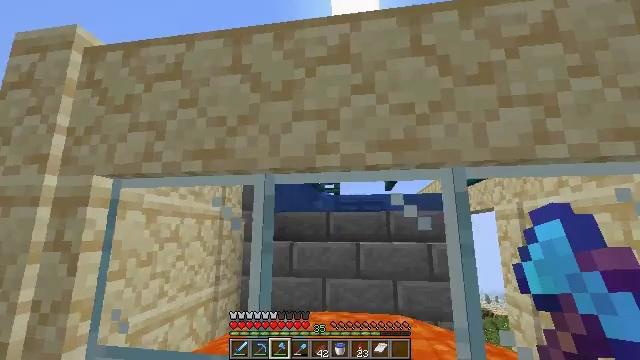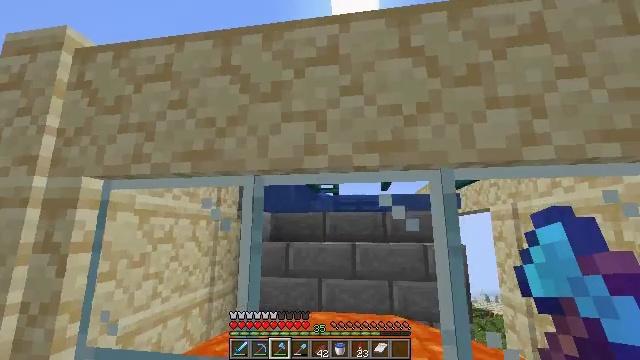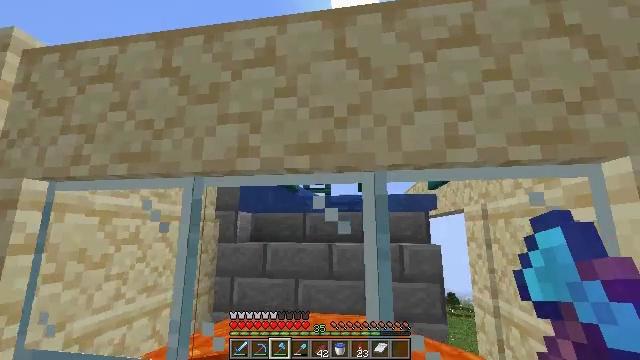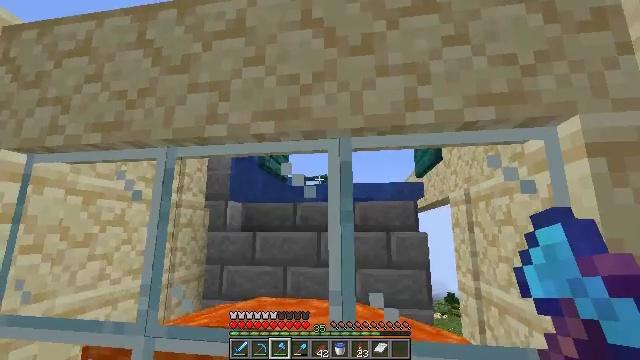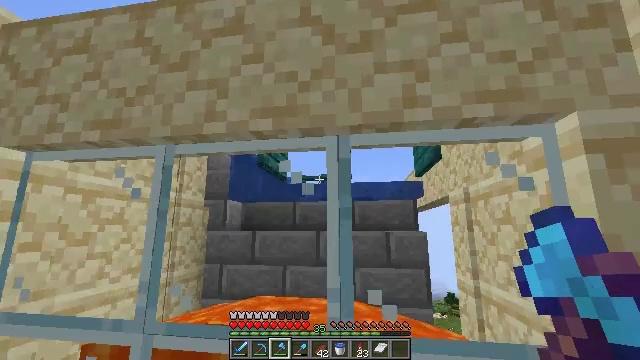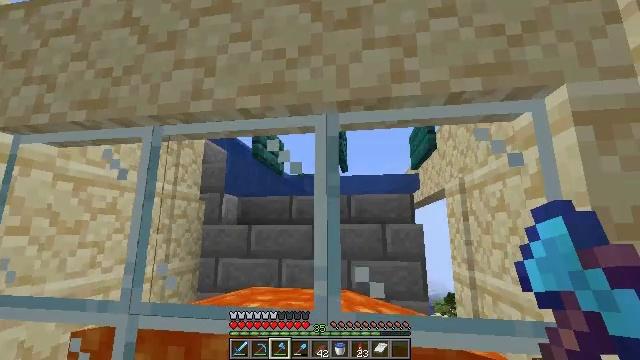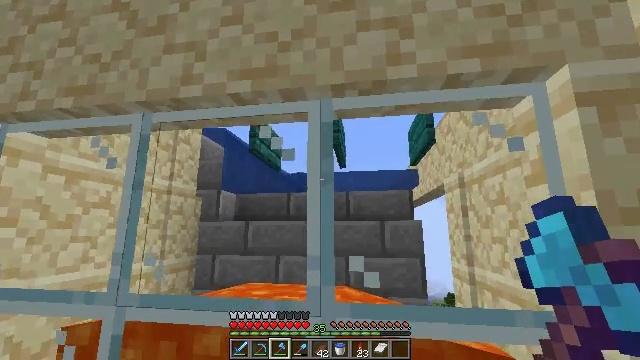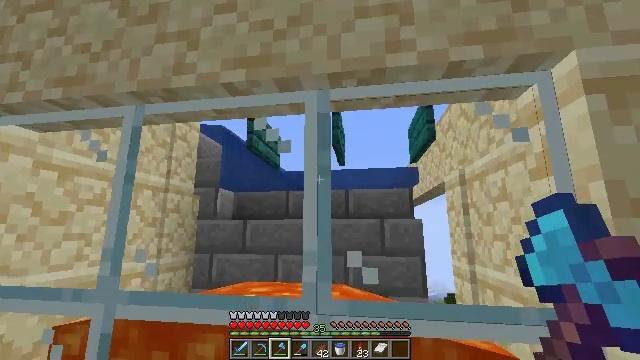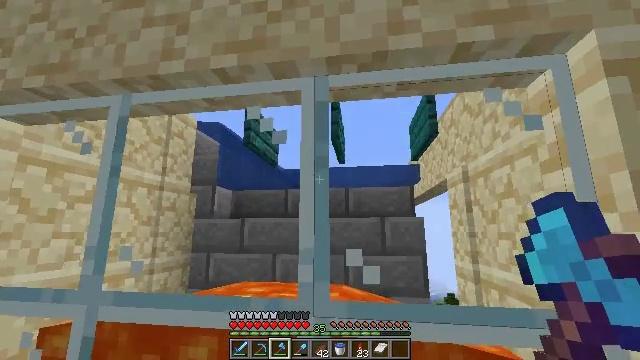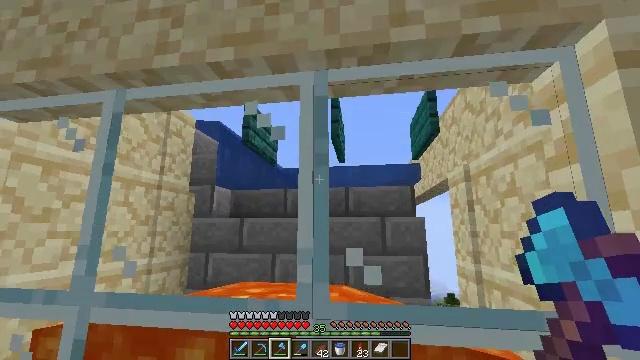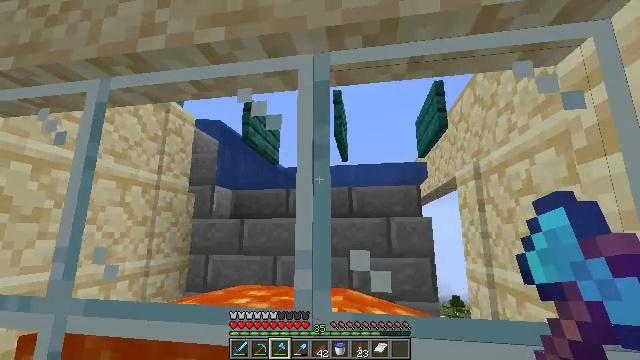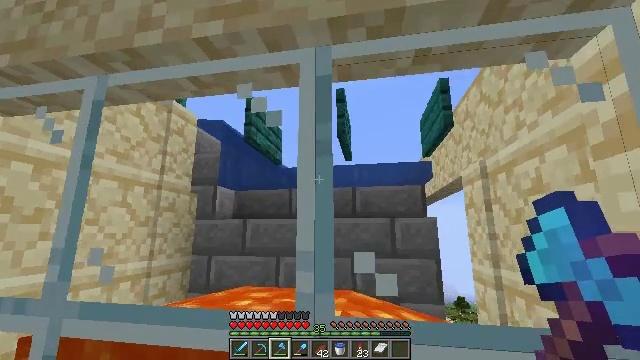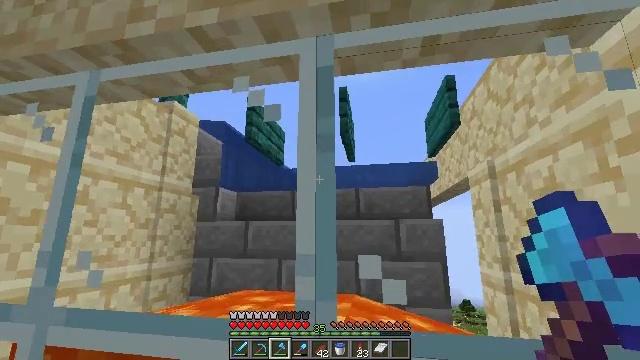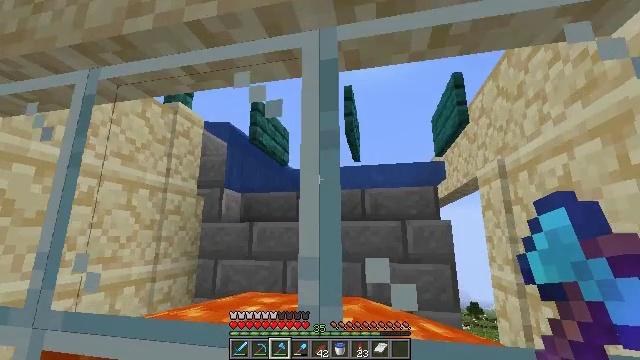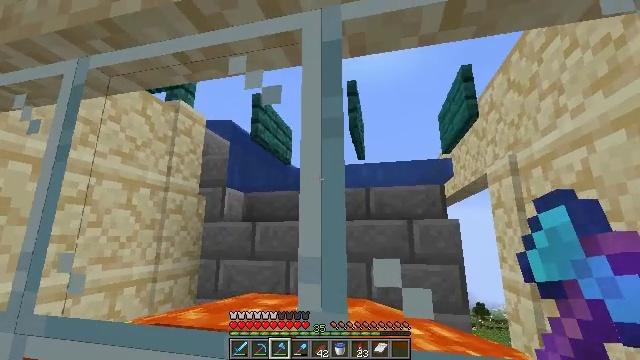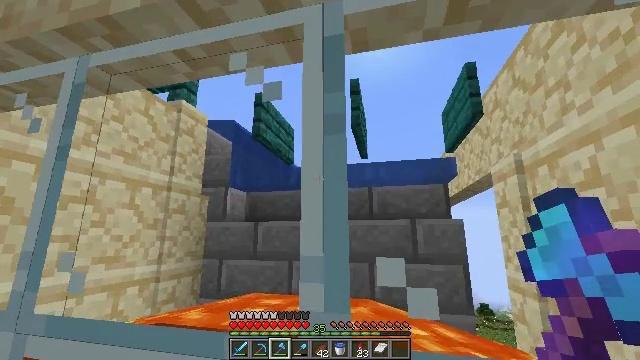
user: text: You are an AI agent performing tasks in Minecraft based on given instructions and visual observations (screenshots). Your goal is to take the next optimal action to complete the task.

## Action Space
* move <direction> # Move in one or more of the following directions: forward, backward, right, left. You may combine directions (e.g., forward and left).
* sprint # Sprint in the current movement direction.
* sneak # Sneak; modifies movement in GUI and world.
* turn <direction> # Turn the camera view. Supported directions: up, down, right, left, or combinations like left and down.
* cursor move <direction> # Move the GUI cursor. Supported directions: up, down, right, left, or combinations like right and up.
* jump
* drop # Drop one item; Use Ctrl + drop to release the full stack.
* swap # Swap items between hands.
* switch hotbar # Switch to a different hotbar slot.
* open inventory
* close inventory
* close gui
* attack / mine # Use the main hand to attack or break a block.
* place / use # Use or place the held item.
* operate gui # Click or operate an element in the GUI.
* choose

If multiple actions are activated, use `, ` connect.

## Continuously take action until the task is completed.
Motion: motion action
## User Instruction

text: Recycle the warped fence from a structure.
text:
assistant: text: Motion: move right
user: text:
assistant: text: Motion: move right, sneak
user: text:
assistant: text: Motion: sneak
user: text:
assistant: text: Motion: move forward, sneak
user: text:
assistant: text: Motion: move forward, sneak
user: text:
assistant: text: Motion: move forward, sneak
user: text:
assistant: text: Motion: move forward, sneak
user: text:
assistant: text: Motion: move forward, sneak
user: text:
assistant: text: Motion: move forward, sneak
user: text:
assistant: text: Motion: move forward, sneak
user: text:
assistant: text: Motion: move forward, sneak
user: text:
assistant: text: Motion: move forward, sneak
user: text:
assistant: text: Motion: move forward, sneak, turn left
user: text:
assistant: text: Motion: sneak
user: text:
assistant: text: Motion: sneak
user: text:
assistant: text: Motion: sneak
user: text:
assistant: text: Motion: sneak
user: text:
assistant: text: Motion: sneak
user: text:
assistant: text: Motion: sneak
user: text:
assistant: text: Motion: sneak
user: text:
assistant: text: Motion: sneak, turn left
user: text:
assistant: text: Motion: sneak, turn left
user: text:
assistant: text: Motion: sneak, turn left
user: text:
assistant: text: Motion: sneak, turn left and down
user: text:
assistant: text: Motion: turn left and down
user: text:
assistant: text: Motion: turn down
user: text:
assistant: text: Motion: no_op
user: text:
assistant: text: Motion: no_op
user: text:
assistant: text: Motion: no_op
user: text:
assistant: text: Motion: no_op